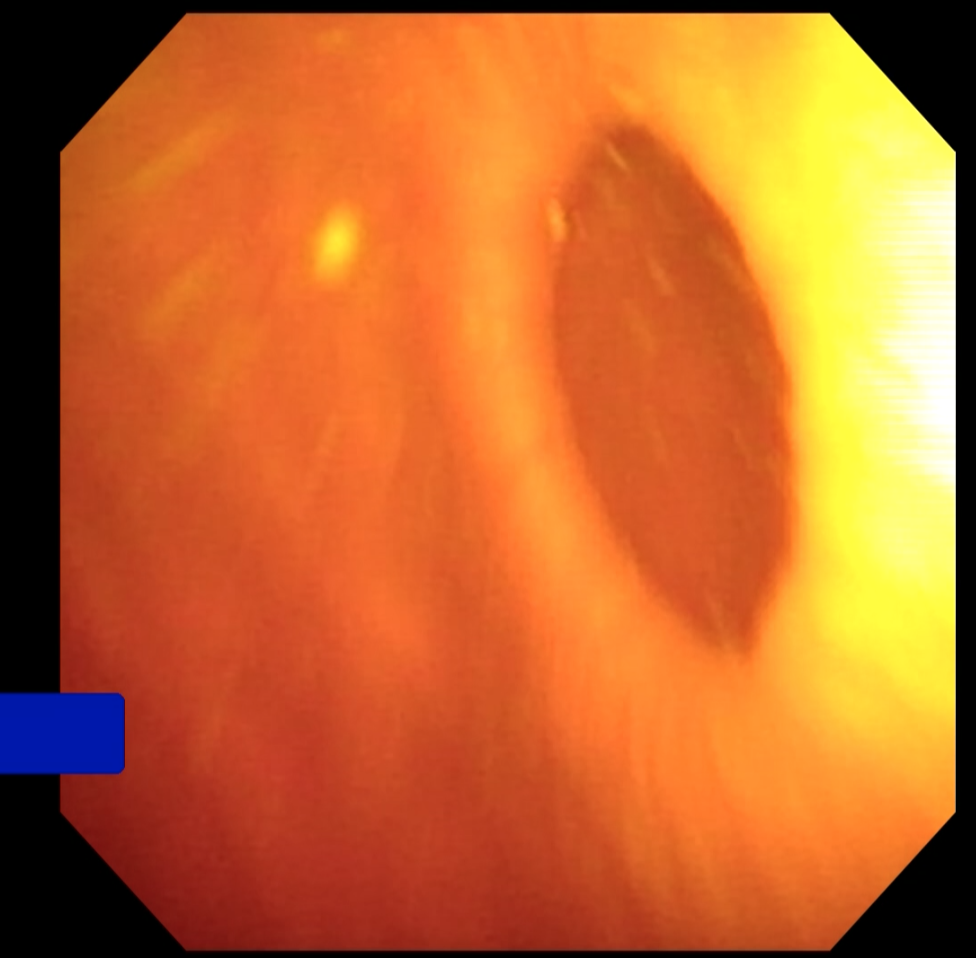
Modality: WLC
Class: Anatomical landmarks
Subclass: Diverticulum
Lesion: L0
Bladder cancer association: No